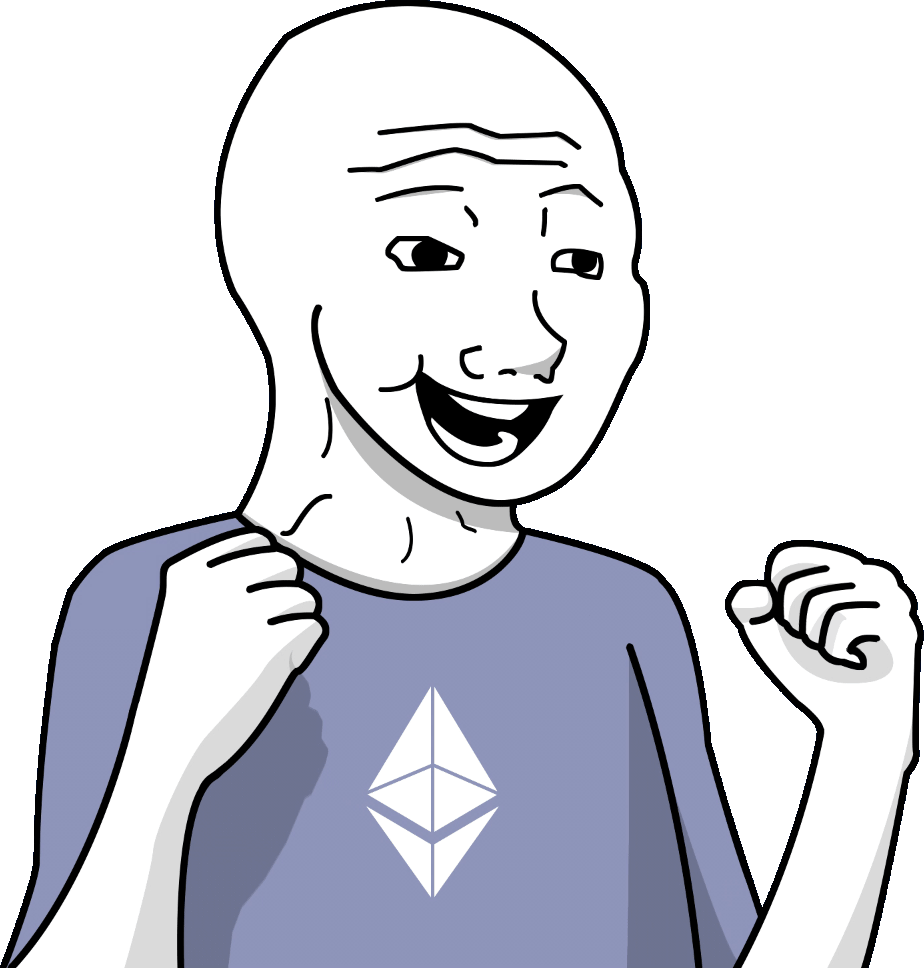
Label: 5_Bloomer